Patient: sex M, age 48
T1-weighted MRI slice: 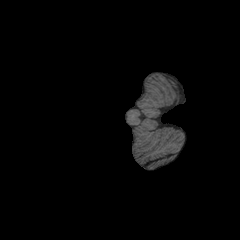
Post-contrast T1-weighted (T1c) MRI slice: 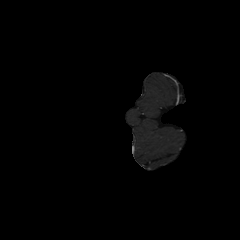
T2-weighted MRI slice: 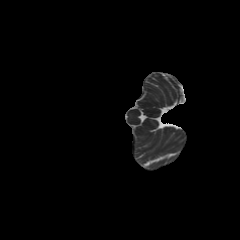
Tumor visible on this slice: no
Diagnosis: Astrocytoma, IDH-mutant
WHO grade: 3